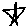
Label: star